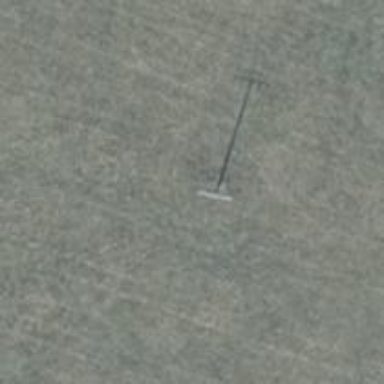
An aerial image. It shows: Power pole.